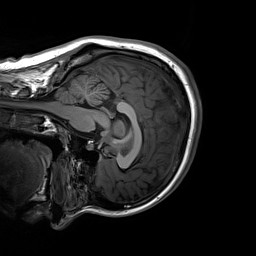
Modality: T1w
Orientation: sagittal
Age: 21
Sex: female
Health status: healthy
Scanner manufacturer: siemens
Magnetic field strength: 3 T
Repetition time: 2.3 s
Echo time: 0.00236 s